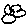
Label: flower